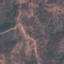
Label: HerbaceousVegetation